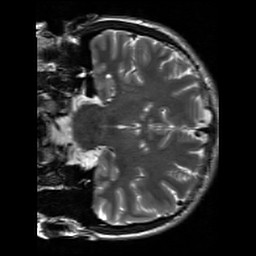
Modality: T2w
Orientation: coronal
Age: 22
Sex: male
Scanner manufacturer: siemens
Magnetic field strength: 3 T
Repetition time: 7 s
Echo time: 0.09 s